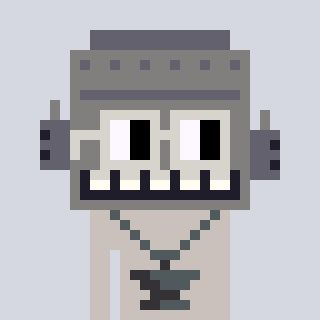
a pixel art character with square light gray glasses, a robot-shaped head and a foggrey-colored body on a cool background